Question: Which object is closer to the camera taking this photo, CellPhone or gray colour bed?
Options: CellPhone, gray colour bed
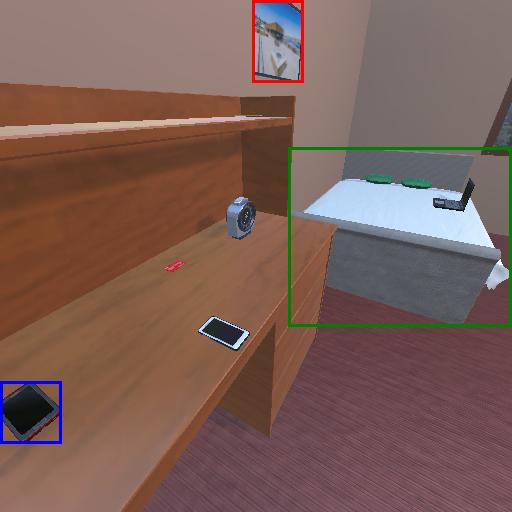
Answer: CellPhone